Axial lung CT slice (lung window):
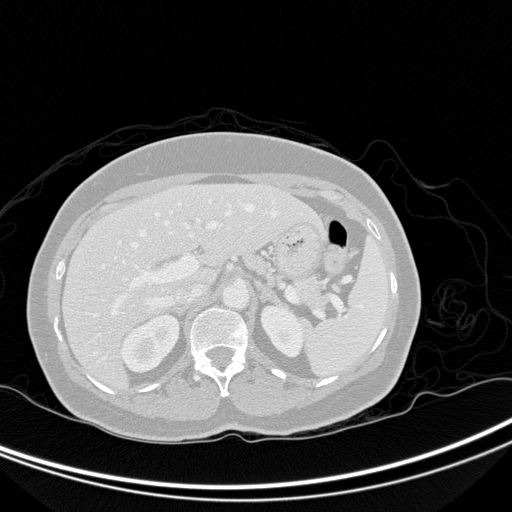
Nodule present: no